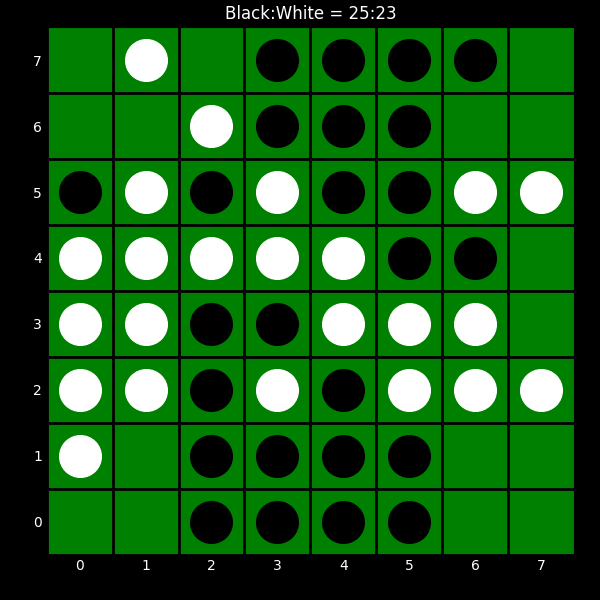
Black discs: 25
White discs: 23